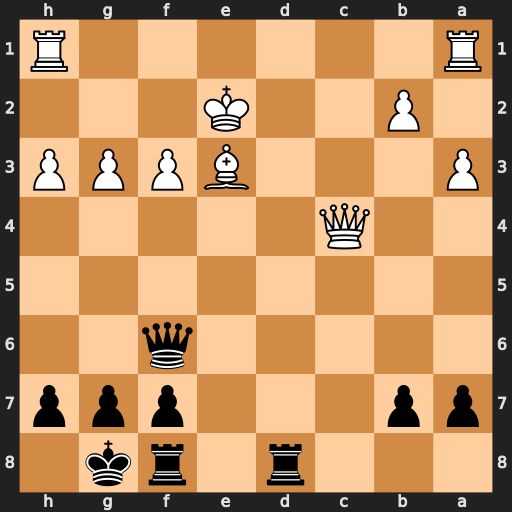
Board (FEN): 3r1rk1/pp3ppp/5q2/8/2Q5/P3BPPP/1P2K3/R6R
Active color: b
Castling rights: -
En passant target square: -
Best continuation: Qxb2+ Kf1 Qxa1+